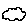
Label: cloud